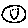
Label: smiley face